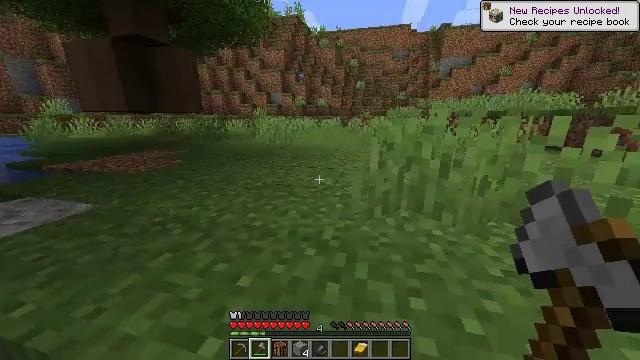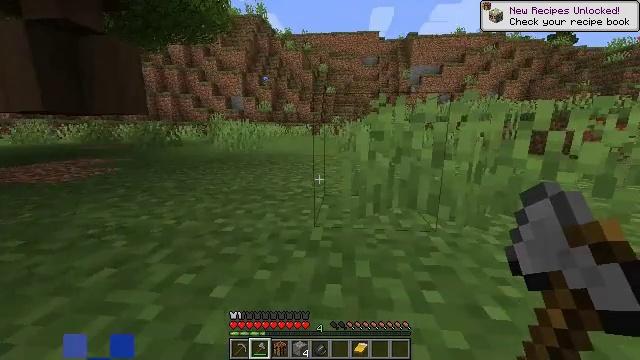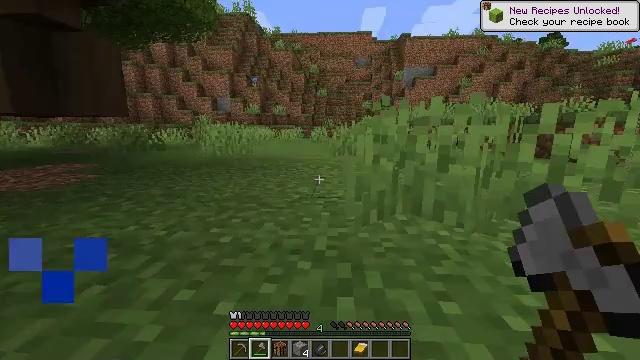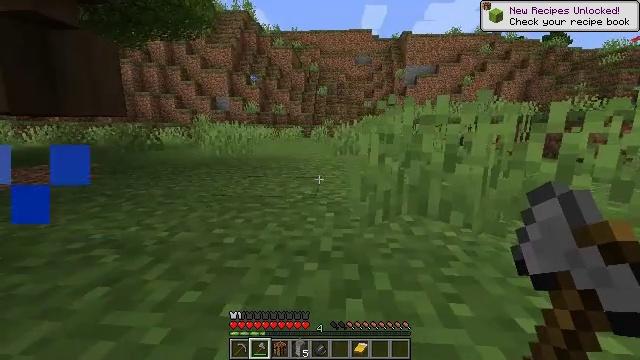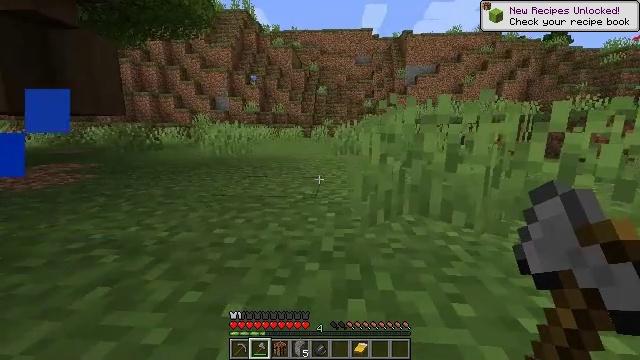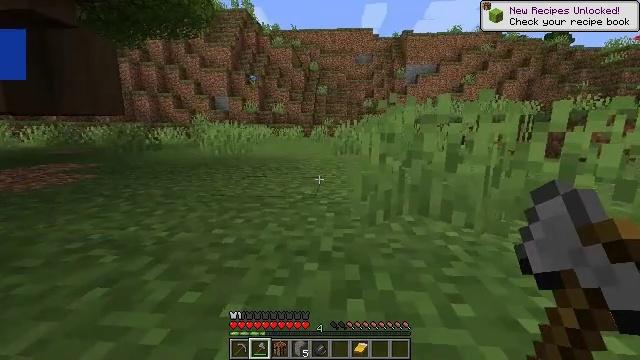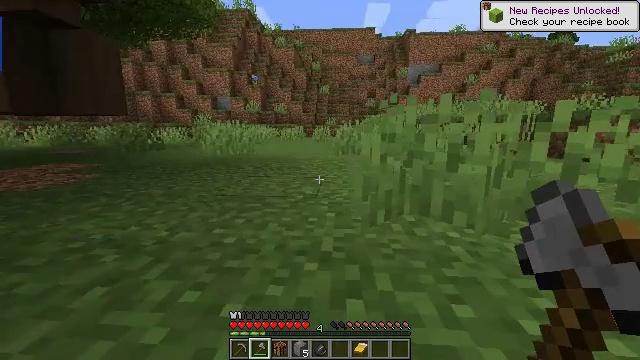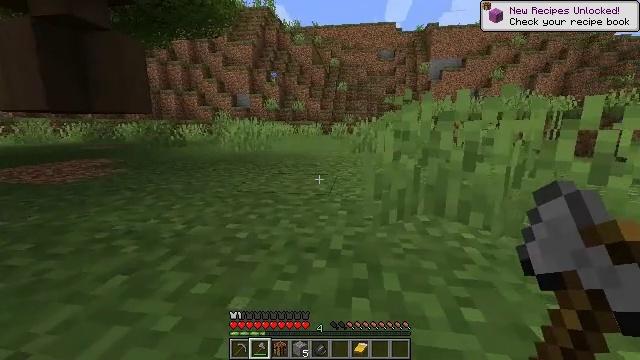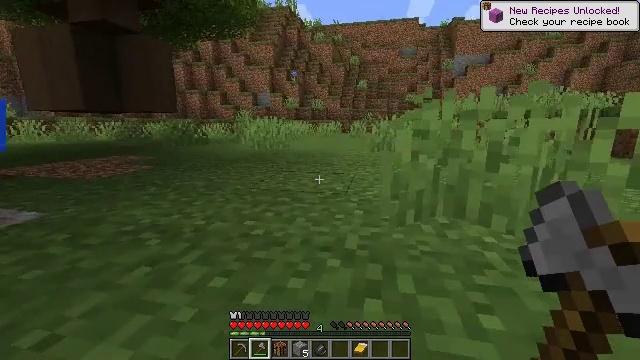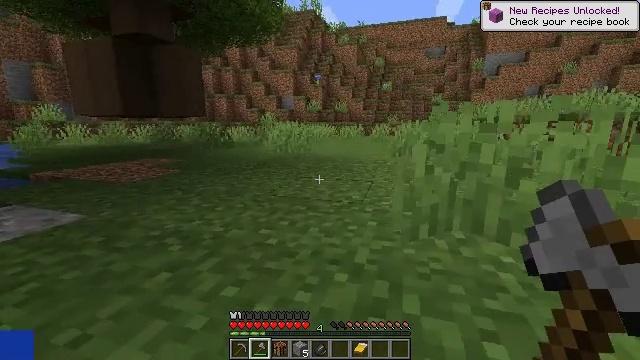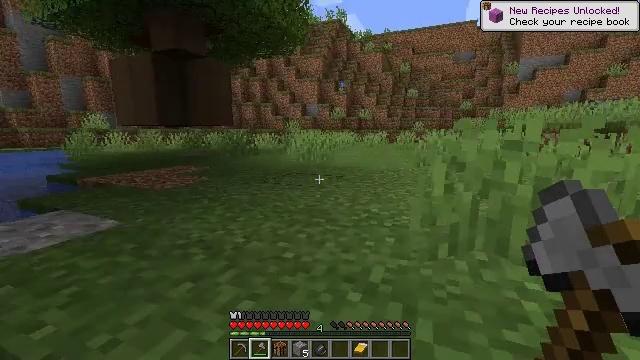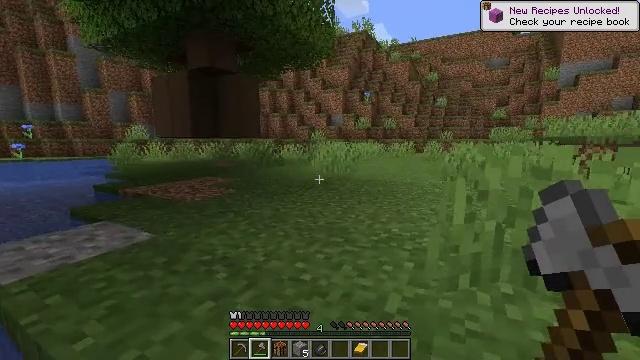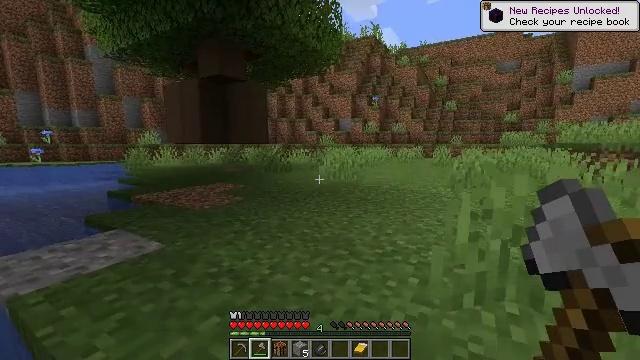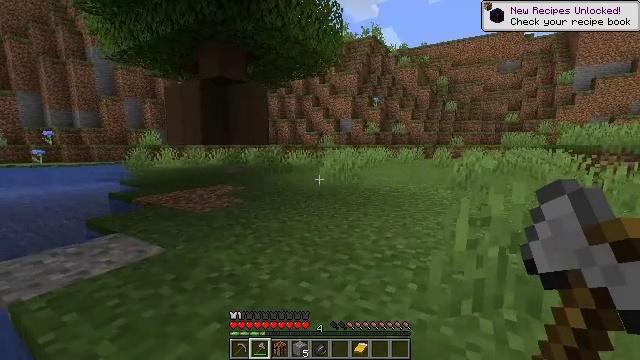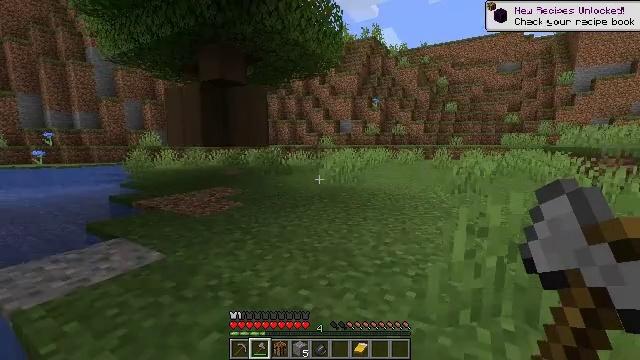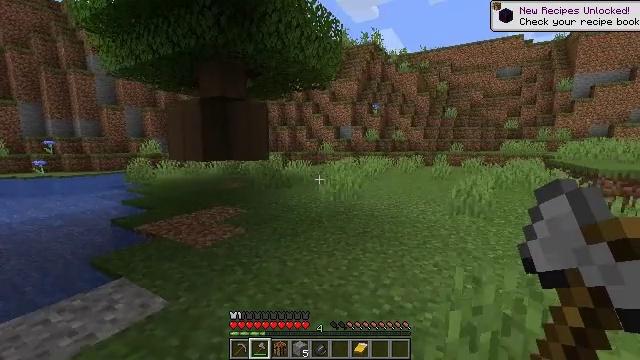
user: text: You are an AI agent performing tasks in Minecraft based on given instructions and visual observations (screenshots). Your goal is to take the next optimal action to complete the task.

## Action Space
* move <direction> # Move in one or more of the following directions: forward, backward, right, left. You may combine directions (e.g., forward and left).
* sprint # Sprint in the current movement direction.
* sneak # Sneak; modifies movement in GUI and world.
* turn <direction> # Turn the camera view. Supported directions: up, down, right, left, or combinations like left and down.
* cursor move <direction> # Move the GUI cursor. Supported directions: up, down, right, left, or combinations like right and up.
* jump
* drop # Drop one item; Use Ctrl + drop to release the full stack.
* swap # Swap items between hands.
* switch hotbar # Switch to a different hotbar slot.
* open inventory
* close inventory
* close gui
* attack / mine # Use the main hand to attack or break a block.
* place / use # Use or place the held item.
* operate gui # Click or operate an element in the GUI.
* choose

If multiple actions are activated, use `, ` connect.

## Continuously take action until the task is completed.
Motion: motion action
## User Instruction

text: Kill the sheep.
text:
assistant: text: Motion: move forward, sprint, turn right and up
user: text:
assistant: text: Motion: move forward, sprint, turn right and up
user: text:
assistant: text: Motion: move forward, sprint
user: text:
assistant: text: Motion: move forward, sprint
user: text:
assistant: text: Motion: move forward, sprint
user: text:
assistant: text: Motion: move forward
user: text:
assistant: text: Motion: turn left
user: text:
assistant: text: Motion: turn left, jump
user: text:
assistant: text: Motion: turn left, jump
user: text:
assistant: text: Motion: turn left and up, jump
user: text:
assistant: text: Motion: move forward, turn left and up, jump
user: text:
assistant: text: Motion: move forward, turn left
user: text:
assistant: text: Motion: move forward
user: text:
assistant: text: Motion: move forward
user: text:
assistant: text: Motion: move forward
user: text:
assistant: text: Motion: move forward, jump
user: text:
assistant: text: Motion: jump
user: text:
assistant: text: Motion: jump
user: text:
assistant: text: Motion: jump
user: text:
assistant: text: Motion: jump
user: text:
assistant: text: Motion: jump
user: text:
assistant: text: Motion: jump
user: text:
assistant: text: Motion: jump
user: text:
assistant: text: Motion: jump
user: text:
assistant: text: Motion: jump
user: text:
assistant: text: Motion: jump
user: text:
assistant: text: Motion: jump
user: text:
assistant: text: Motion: jump
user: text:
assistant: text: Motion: move forward, jump
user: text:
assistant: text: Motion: move forward, turn right, jump